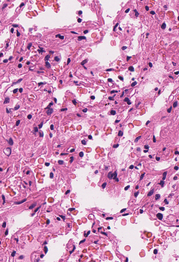
Tumor epithelial tissue: no
Tumor-associated stroma tissue: no
Normal tissue: yes